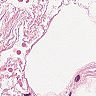
Metastatic tissue present: no